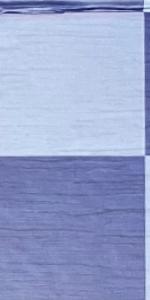
Label: Empty